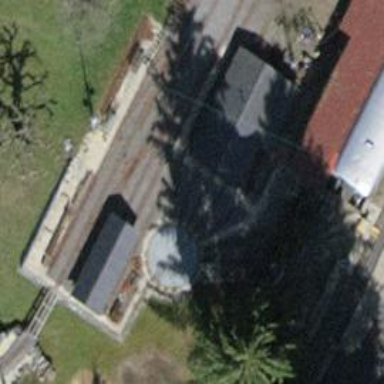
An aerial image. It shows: Miniature railway.